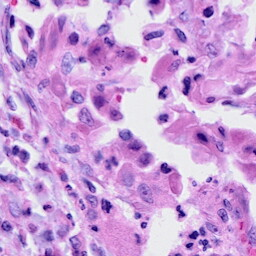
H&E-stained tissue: Cervix